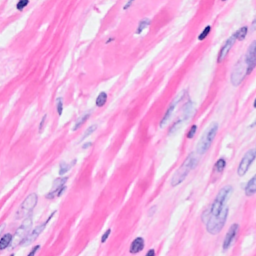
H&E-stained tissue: Breast